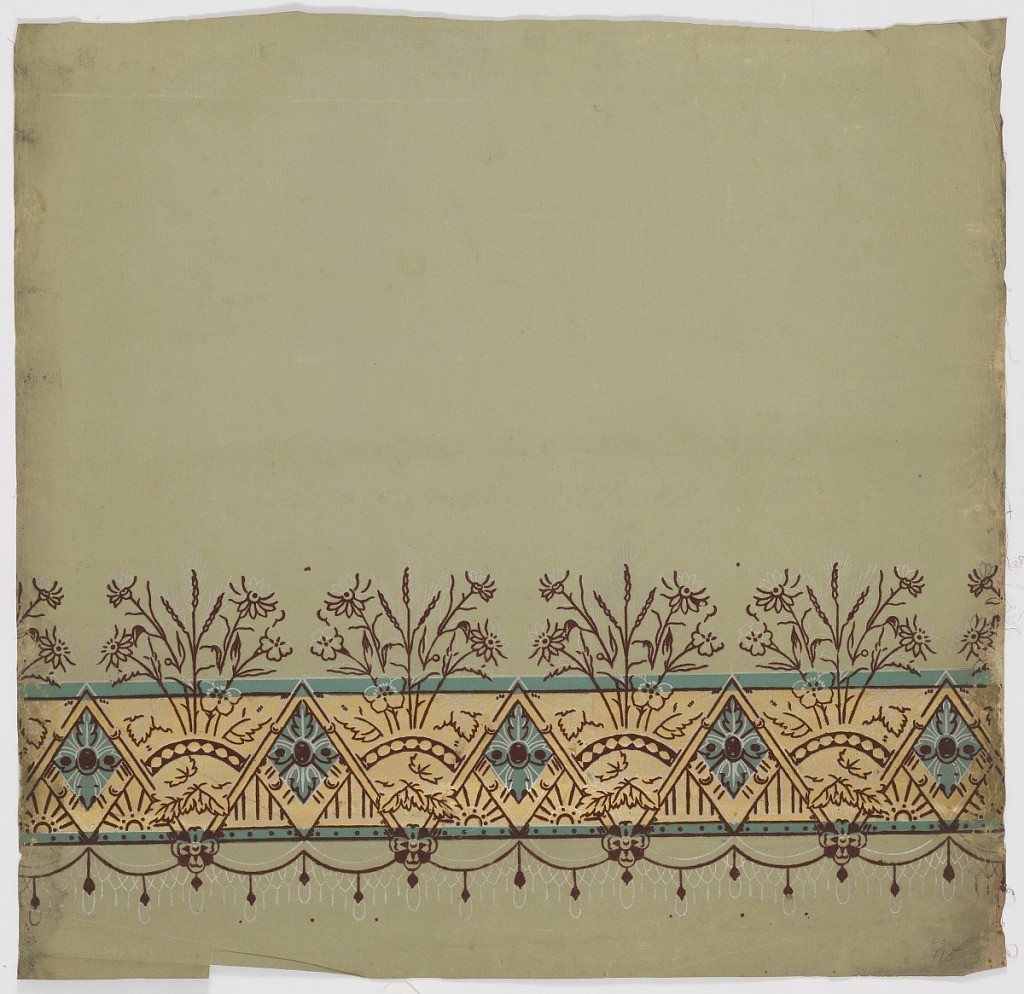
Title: Window shade
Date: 1875–1900
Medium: Block printed and flocked on canvaa
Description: Wide central band of Anglo-Japanesque in gold, with flowers and wheat above, and swags with tassels below. Burgundy flock with metallic gold, silver and green on light green fabric support.